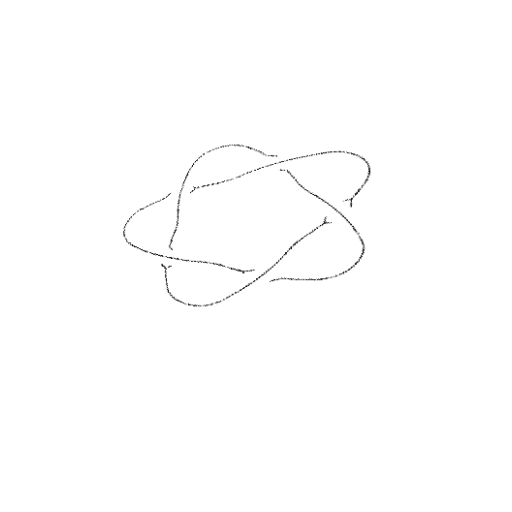
Crossing number: 5